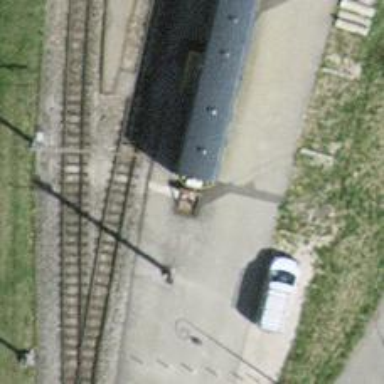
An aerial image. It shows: Railway buffer stop.